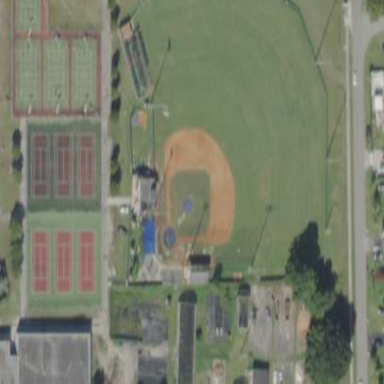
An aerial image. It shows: Baseball pitch for leisure land activities.